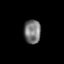
Tissue: skin
Cell type: Epithelial cells
Senescence score: 0.2685
Nuclear area (px): 394
Mean DAPI intensity: 121.393